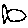
Label: fish